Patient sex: F
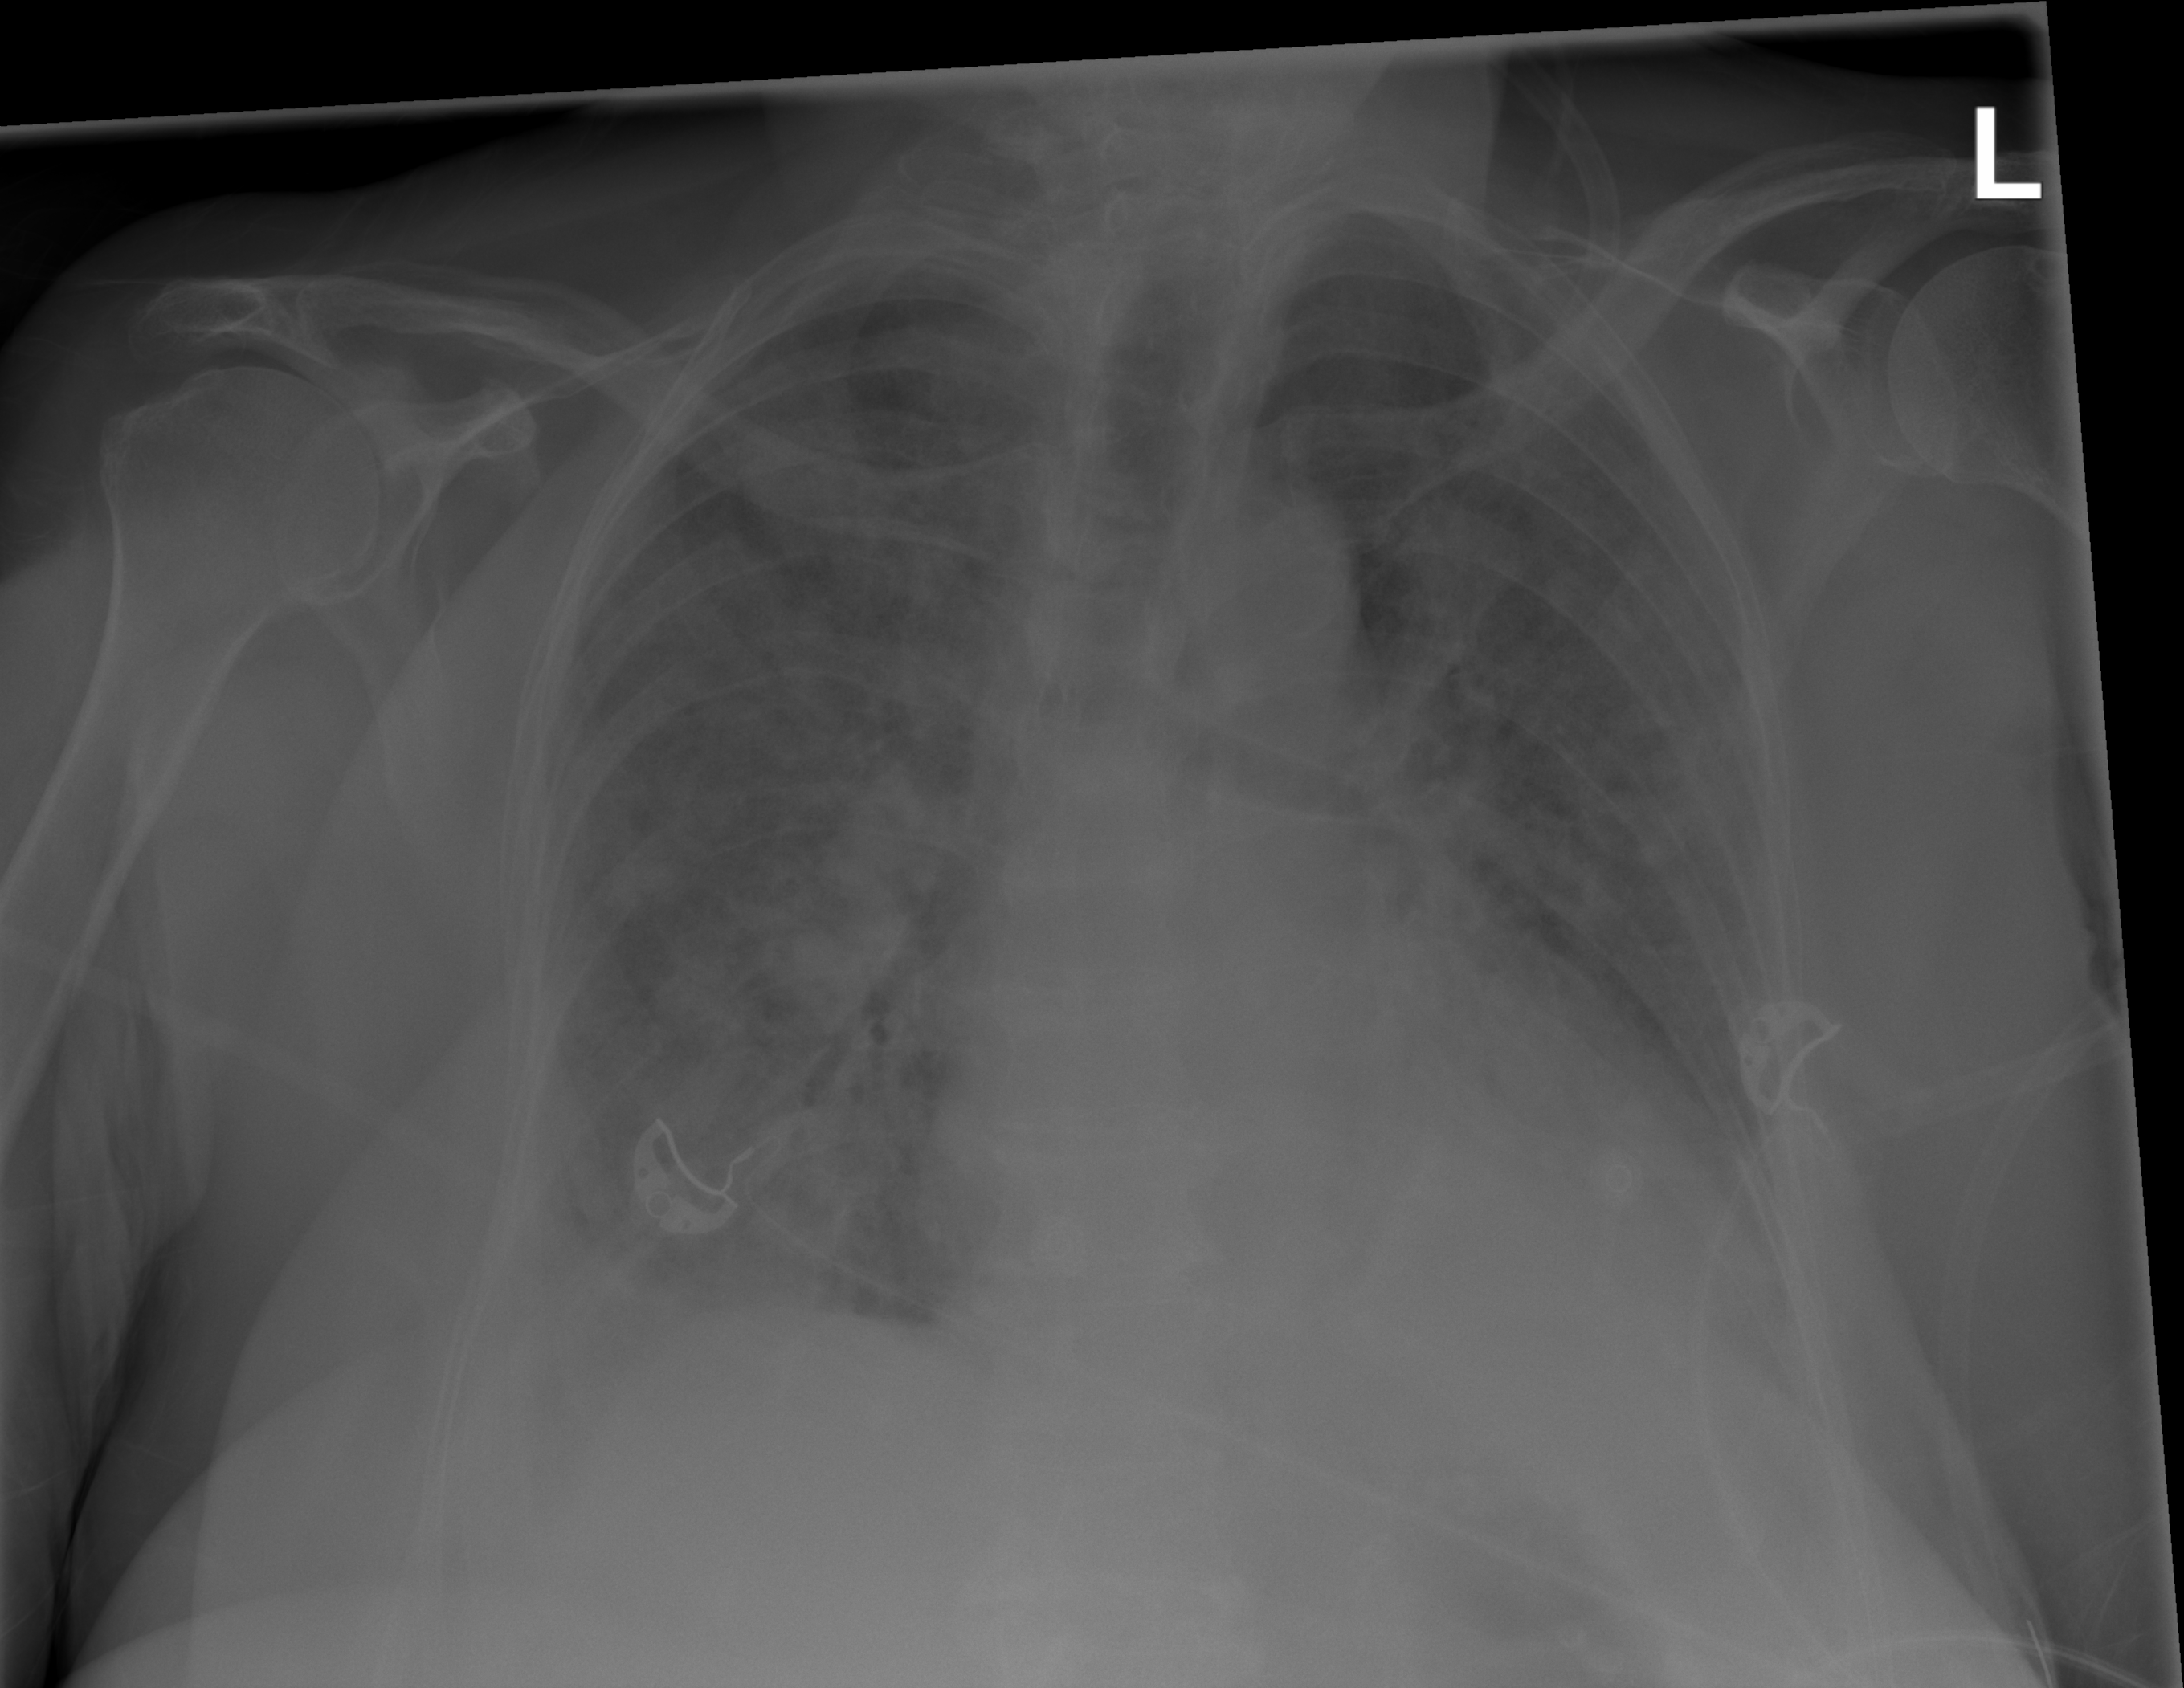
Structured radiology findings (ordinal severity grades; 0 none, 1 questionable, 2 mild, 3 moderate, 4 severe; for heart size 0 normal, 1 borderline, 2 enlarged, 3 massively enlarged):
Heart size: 2
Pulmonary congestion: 2
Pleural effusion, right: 2
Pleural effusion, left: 2
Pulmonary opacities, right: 3
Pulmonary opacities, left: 3
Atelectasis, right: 2
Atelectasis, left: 2